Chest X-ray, AP view. Patient: 40 years old, sex F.
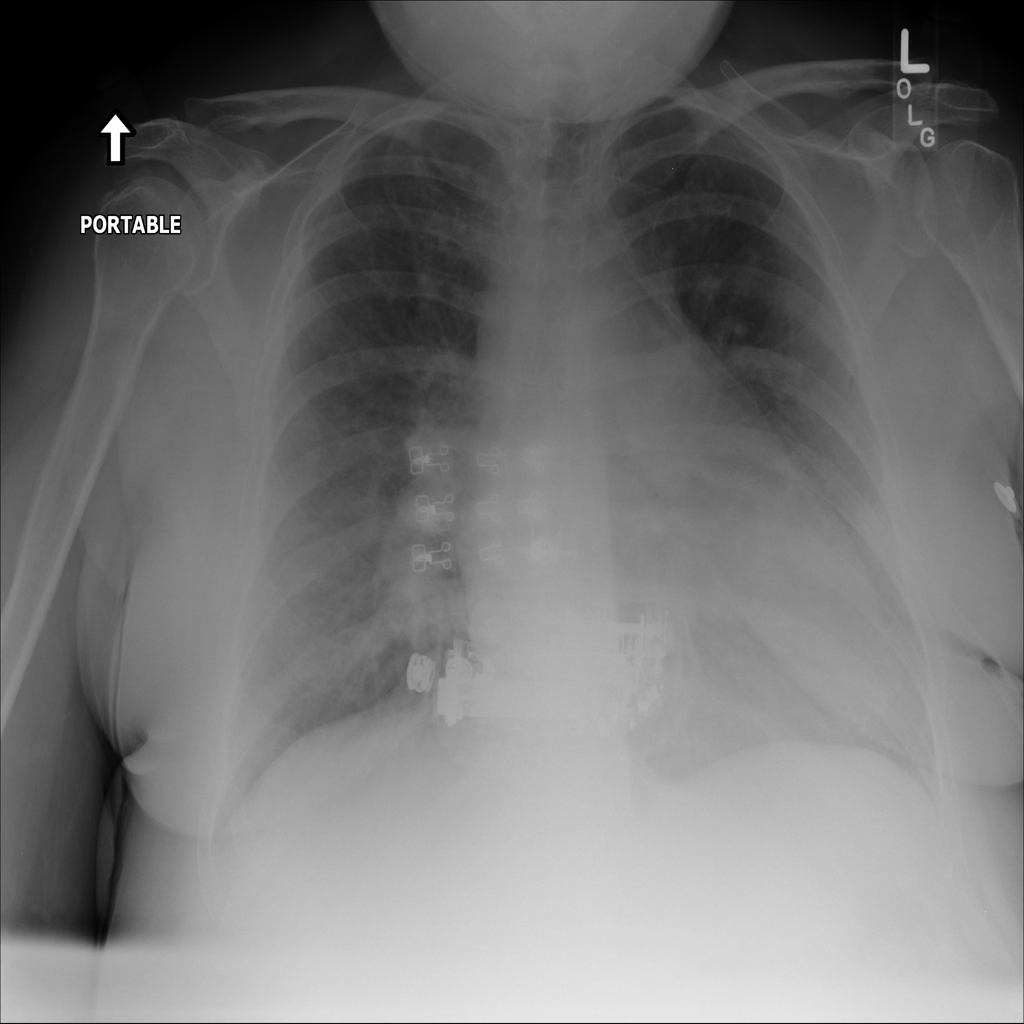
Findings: Edema